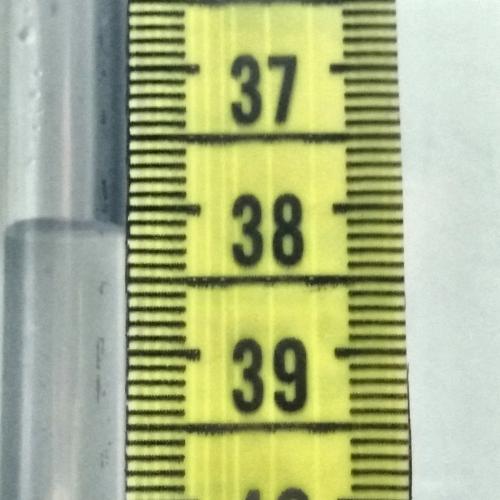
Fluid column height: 38.1 cm